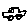
Label: car